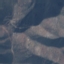
Land use / land cover class: HerbaceousVegetation